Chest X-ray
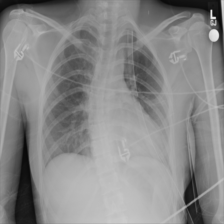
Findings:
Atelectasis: negative
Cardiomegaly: negative
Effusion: negative
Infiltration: negative
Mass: negative
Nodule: positive
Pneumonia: negative
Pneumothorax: negative
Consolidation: negative
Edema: negative
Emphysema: negative
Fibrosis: negative
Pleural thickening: negative
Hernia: negative